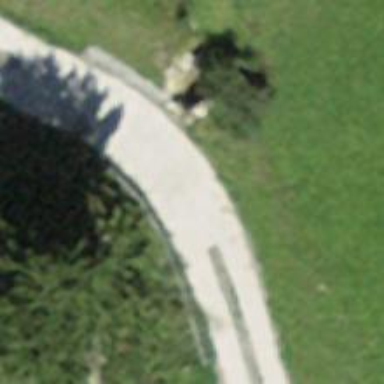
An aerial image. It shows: Track road with unpaved surface that goes over bridge.